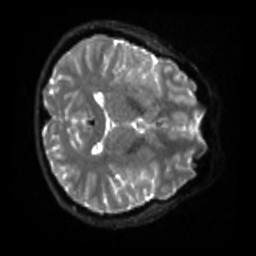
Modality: sbref
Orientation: axial
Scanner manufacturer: siemens
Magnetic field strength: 3 T
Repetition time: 4 s
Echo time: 0.0594 s